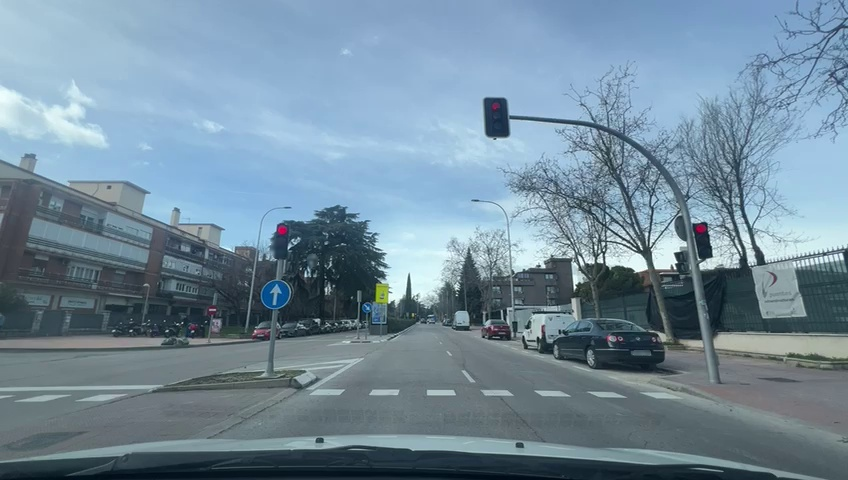
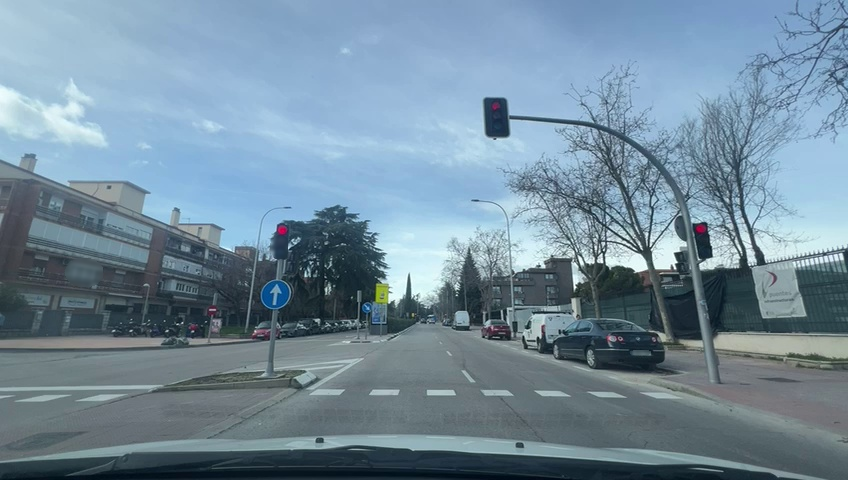
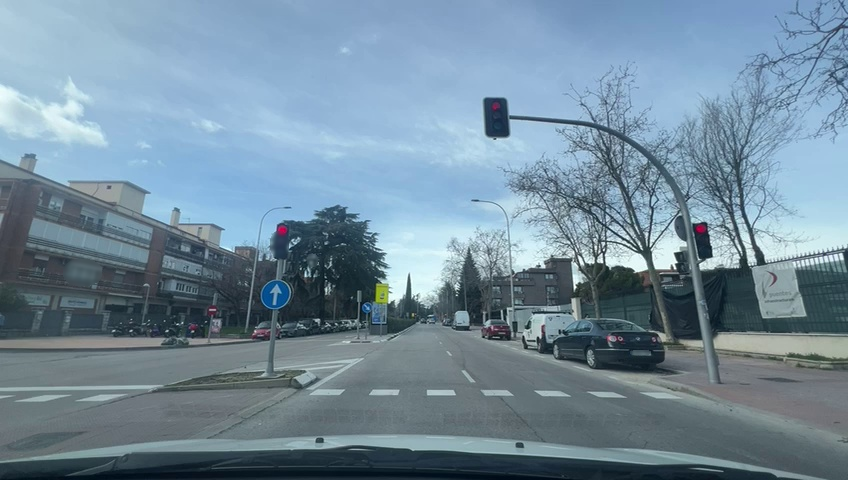
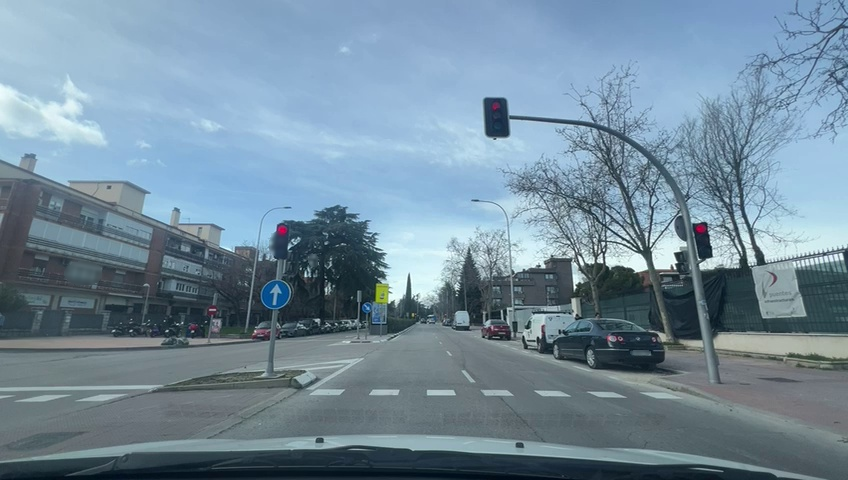
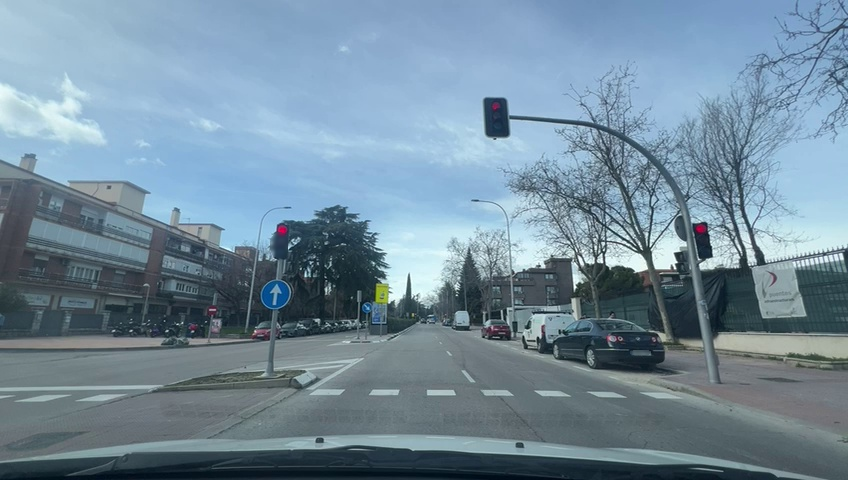
Situation: Traffic light
Question: Do you observe any red traffic light regulating the ego lane?
Answer: Yes
Reasoning: A red traffic light is visible directly ahead, aligned with the ego lane and direction of travel.

Situation: Traffic light
Question: What is the color of the traffic light regulating the ego lane?
Answer: Red
Reasoning: The traffic light facing the ego lane displays red.

Situation: Traffic light
Question: Is the ego vehicle positioned in a dedicated right-turn lane before the traffic light?
Answer: No
Reasoning: There is no turns after the traffic lights

Situation: Traffic light
Question: Is the ego vehicle positioned in a dedicated left-turn lane before the traffic light?
Answer: No
Reasoning: There is no turns after the traffic lights

Situation: Traffic light
Question: Are multiple traffic lights regulating the ego direction of travel displaying different colors simultaneously?
Answer: No
Reasoning: The traffic light displays only red